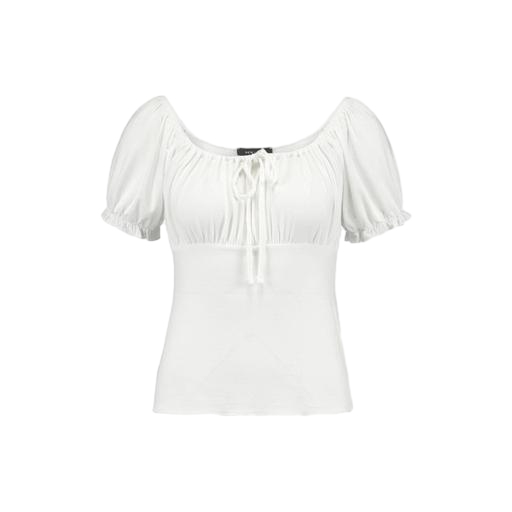
white short-sleeved top, short-sleeve top only macy, white petite t-shirt only macy, white background